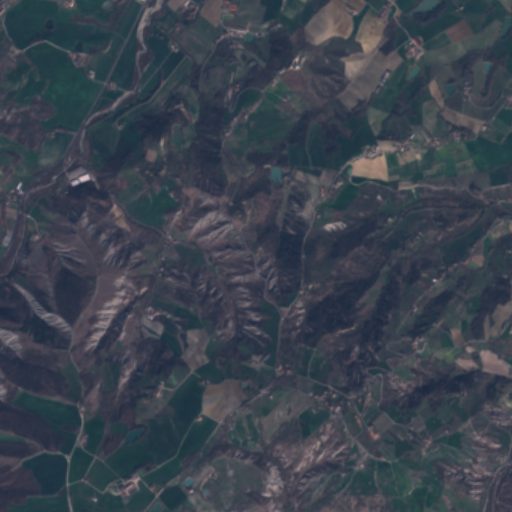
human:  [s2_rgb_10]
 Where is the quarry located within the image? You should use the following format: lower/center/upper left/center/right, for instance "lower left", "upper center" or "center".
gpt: The quarry is located in the center left of the image.
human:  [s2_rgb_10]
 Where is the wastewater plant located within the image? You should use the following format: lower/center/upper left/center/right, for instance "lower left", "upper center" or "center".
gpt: The wastewater plant is located in the lower left of the image.
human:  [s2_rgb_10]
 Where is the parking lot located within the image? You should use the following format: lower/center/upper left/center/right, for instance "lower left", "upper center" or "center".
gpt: There is no parking lot in the image.